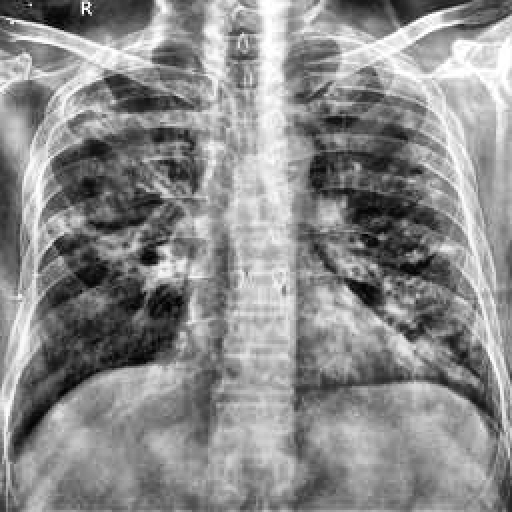
Finding: TUBERCULOSIS